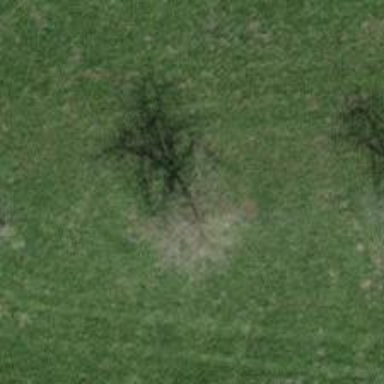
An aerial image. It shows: Single tag "natural: tree."